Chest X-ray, AP view. Patient: 55 years old, sex M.
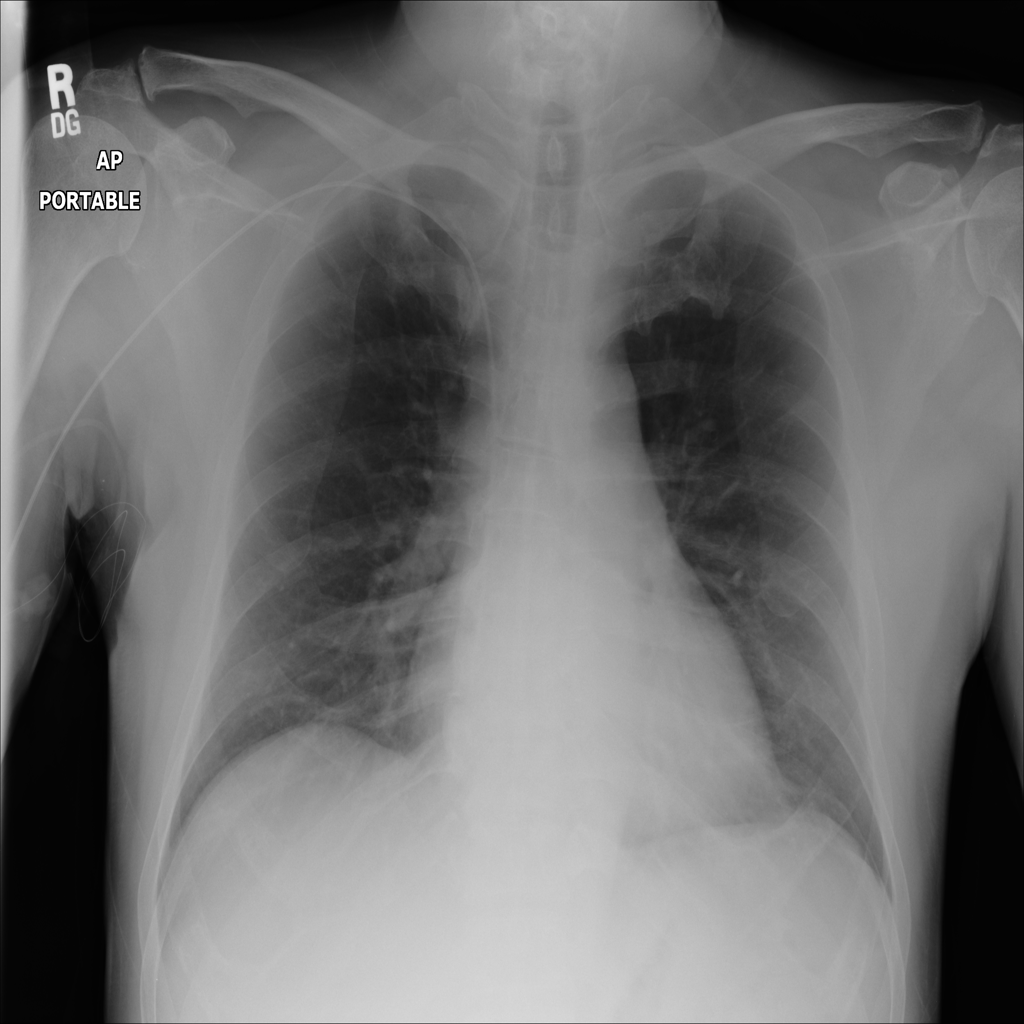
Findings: No Finding